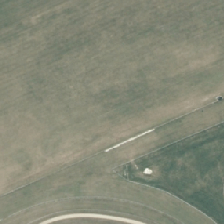
Land cover: urban_parkland